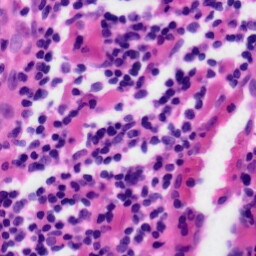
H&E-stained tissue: Tonsil